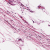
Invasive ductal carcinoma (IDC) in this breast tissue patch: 0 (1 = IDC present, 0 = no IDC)